Question: Structure of my WebPage looks something like:
'''
<asp:Repeter>
<asp:Repeter>
<asp:Repeter>
<asp:DataList>
<asp:Image />
</asp:DataList>
</asp:Repeter>
</asp:Repeter>
</asp:Repeter>
'''
In the output of my Webform, I get all the images in the DataList control. But I want to display just 1st Image from each group.
Here is my code:
'''
<asp:Repeater ID="ParentRepeater" runat="server">
<ItemTemplate>
<table>
<tr>
<td>
<asp:Image ID="imgMinimizeCategory" runat="server" ImageUrl="~/Images/Minimize.jpg" />
</td>
<td>
<asp:Label ID="lblCategory" runat="server" Text='<%# Eval("ProductName")%>' />
</td>
</tr>
<tr>
<td></td>
<td>
<asp:Repeater ID="ChildRepeater" runat="server" DataSource='<%# Eval("Children") %>'>
<ItemTemplate>
<table>
<tr>
<td>
<asp:Image ID="imgMinimizeGroup" runat="server" ImageUrl="~/Images/Minimize.jpg" />
</td>
<td>
<asp:Label ID="lblGroup" runat="server" Text='<%# Eval("ProductName")%>' />
</td>
</tr>
<tr>
<td></td>
<td>
<asp:Repeater ID="ChildrenRepeater" runat="server" DataSource='<%# Eval("Children") %>'>
<ItemTemplate>
<asp:DataList ID="dlProductImages" runat="server" DataSource='<%#Eval("Images") %>' DataKeyField="ImageId"
RepeatColumns="6">
<ItemTemplate>
<asp:Image ID="imageProductImage" runat="server" Height="180px" ImageUrl='<%# Eval("ImageUrl") %>' Width="180px" />
</ItemTemplate>
</asp:DataList>
</ItemTemplate>
</asp:Repeater>
</td>
</tr>
</table>
</ItemTemplate>
</asp:Repeater>
</td>
</tr>
</table>
</ItemTemplate>
</asp:Repeater>
'''
'''
protected void Page_Load(object sender, EventArgs e)
{
if (!IsPostBack)
{
MenuItem SelectedMenuItemInMaster = Session["SelectedMenuItem"] as MenuItem;
ParentRepeater.DataSource = GetProducts(SelectedMenuItemInMaster.Value);
ParentRepeater.DataBind();
}
}
private List<Product> GetProducts(string selectedValue)
{
List<Product> ProductsOfSelectedMenuItem = new List<Product>();
string cs = ConfigurationManager.ConnectionStrings["DBCS"].ConnectionString;
SqlConnection con = new SqlConnection(cs);
SqlDataAdapter da = new SqlDataAdapter("spGetMenuData", con);
DataSet ds = new DataSet();
da.Fill(ds);
foreach (DataRow dr in ds.Tables[0].Rows)
{
if (dr["ParentID"].ToString().Trim() == selectedValue)
{
Product item = new Product();
item.ProductName = dr["ProductName"].ToString();
item.ProductId = (int)dr["ProductId"];
item.ParentId = (int)dr["ParentId"];
foreach (DataRow drChild in ds.Tables[0].Rows)
{
if (drChild["ParentID"].ToString() == dr["ProductId"].ToString())
{
GetChildItems(ds, drChild, item);
}
}
ProductsOfSelectedMenuItem.Add(item);
}
}
SqlDataAdapter daImages = new SqlDataAdapter("Select * from Images", con);
DataSet dsImages = new DataSet();
daImages.Fill(dsImages);
foreach (Product p in ProductsOfSelectedMenuItem)
{
if (p.Children != null)
{
foreach (Product child in p.Children)
{
foreach (Product c in child.Children)
{
foreach (DataRow drImages in dsImages.Tables[0].Rows)
{
if (c.ProductId == (int)drImages["ProductId"])
{
if (c.Images == null)
{
c.Images = new List();
}
c.Images.Add(new Image() { ImageId = (int)drImages["ImageId"], ImageUrl = drImages["ImageUrl"].ToString(), ProductId = (int)drImages["ProductId"] });
}
}
}
}
}
}
return ProductsOfSelectedMenuItem;
}
private static void GetChildItems(DataSet ds, DataRow dr, Product item)
{
Product childItem = new Product();
childItem.ProductName = dr["ProductName"].ToString();
childItem.ProductId = (int)dr["ProductId"];
childItem.ParentId = (int)dr["ParentId"];
foreach (DataRow drChild in ds.Tables[0].Rows)
{
if (drChild["ParentID"].ToString() == dr["ProductId"].ToString())
{
GetChildItems(ds, drChild, childItem);
}
}
if (item.Children == null)
{
item.Children = new List<Product>();
}
item.Children.Add(childItem);
}
'''
I know, you are thinking that this is a very silly question as I am adding all the images to the collection. But let me explain you. I will use all the images in my next programming step. So, I don't want a collection that does not get images. In short, I want all the images in the collection. When I declare 'DataSource='<%# Eval("Images")%>'' in 'DataList' Tag, I would like to query the collection here. But I don't know how.....

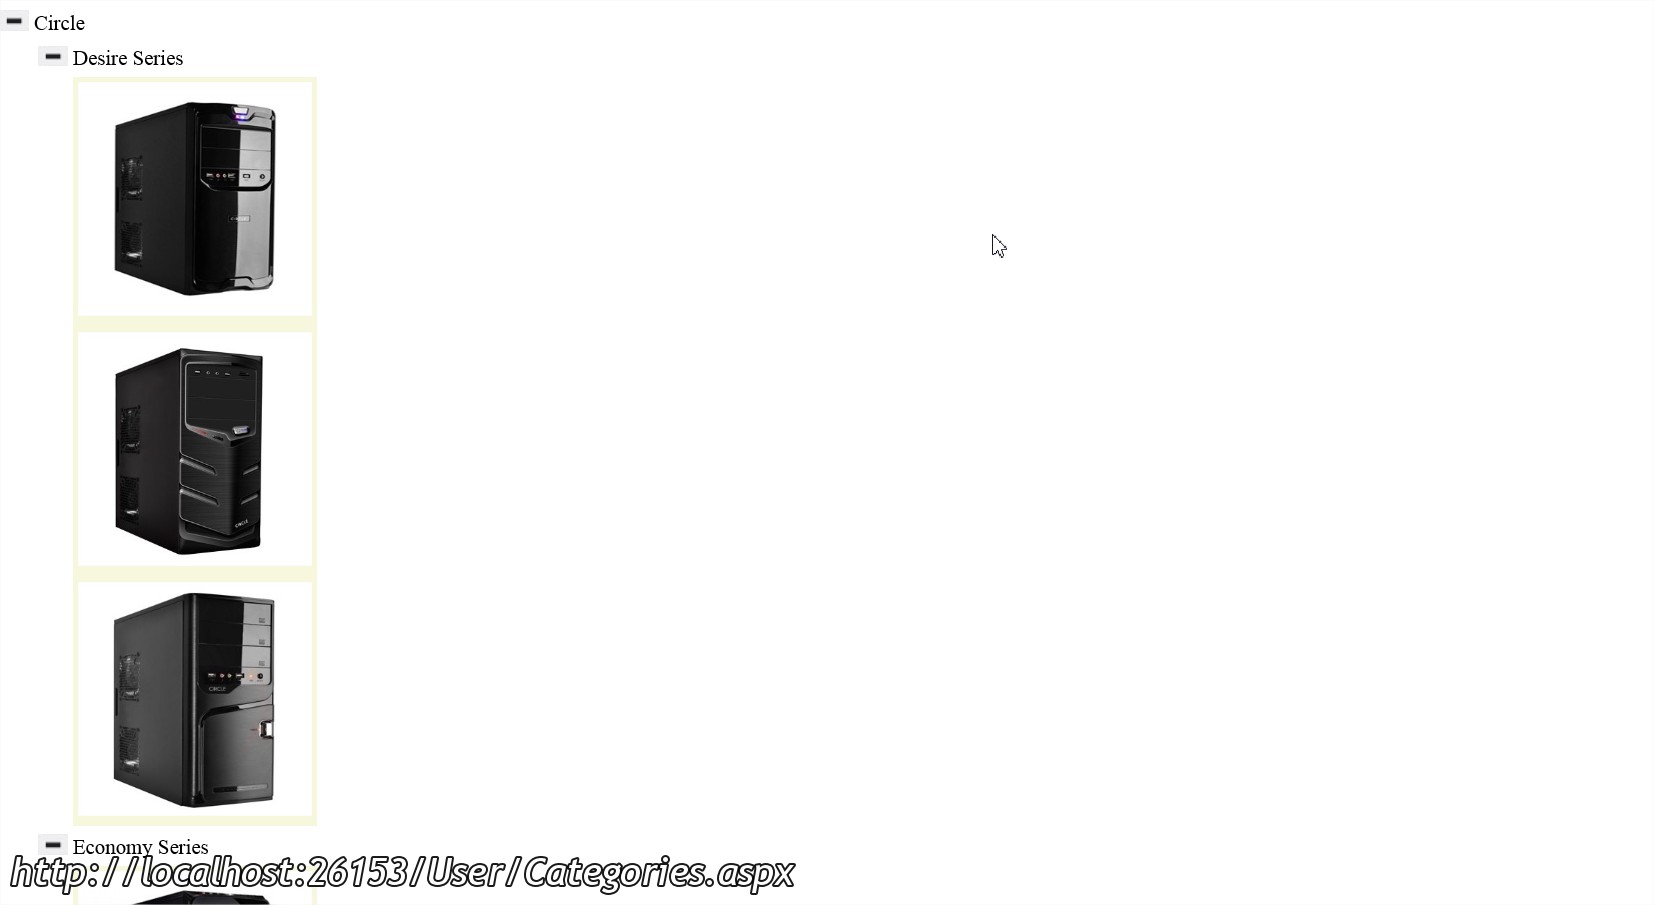
Answer: You can implement a method in code behind that you refer to in the DataSource attribute, and have the method return a subset of the images based on your needs.
'DataSource='<%# MyFilteredImageCollection(Eval("Images")) %>''